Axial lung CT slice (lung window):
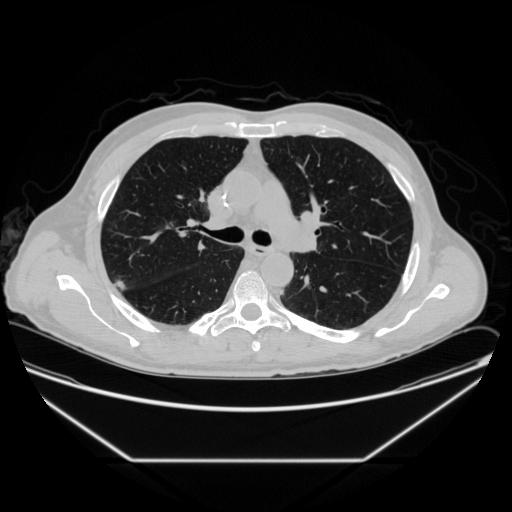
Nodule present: yes
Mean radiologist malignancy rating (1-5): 2.75